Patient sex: F
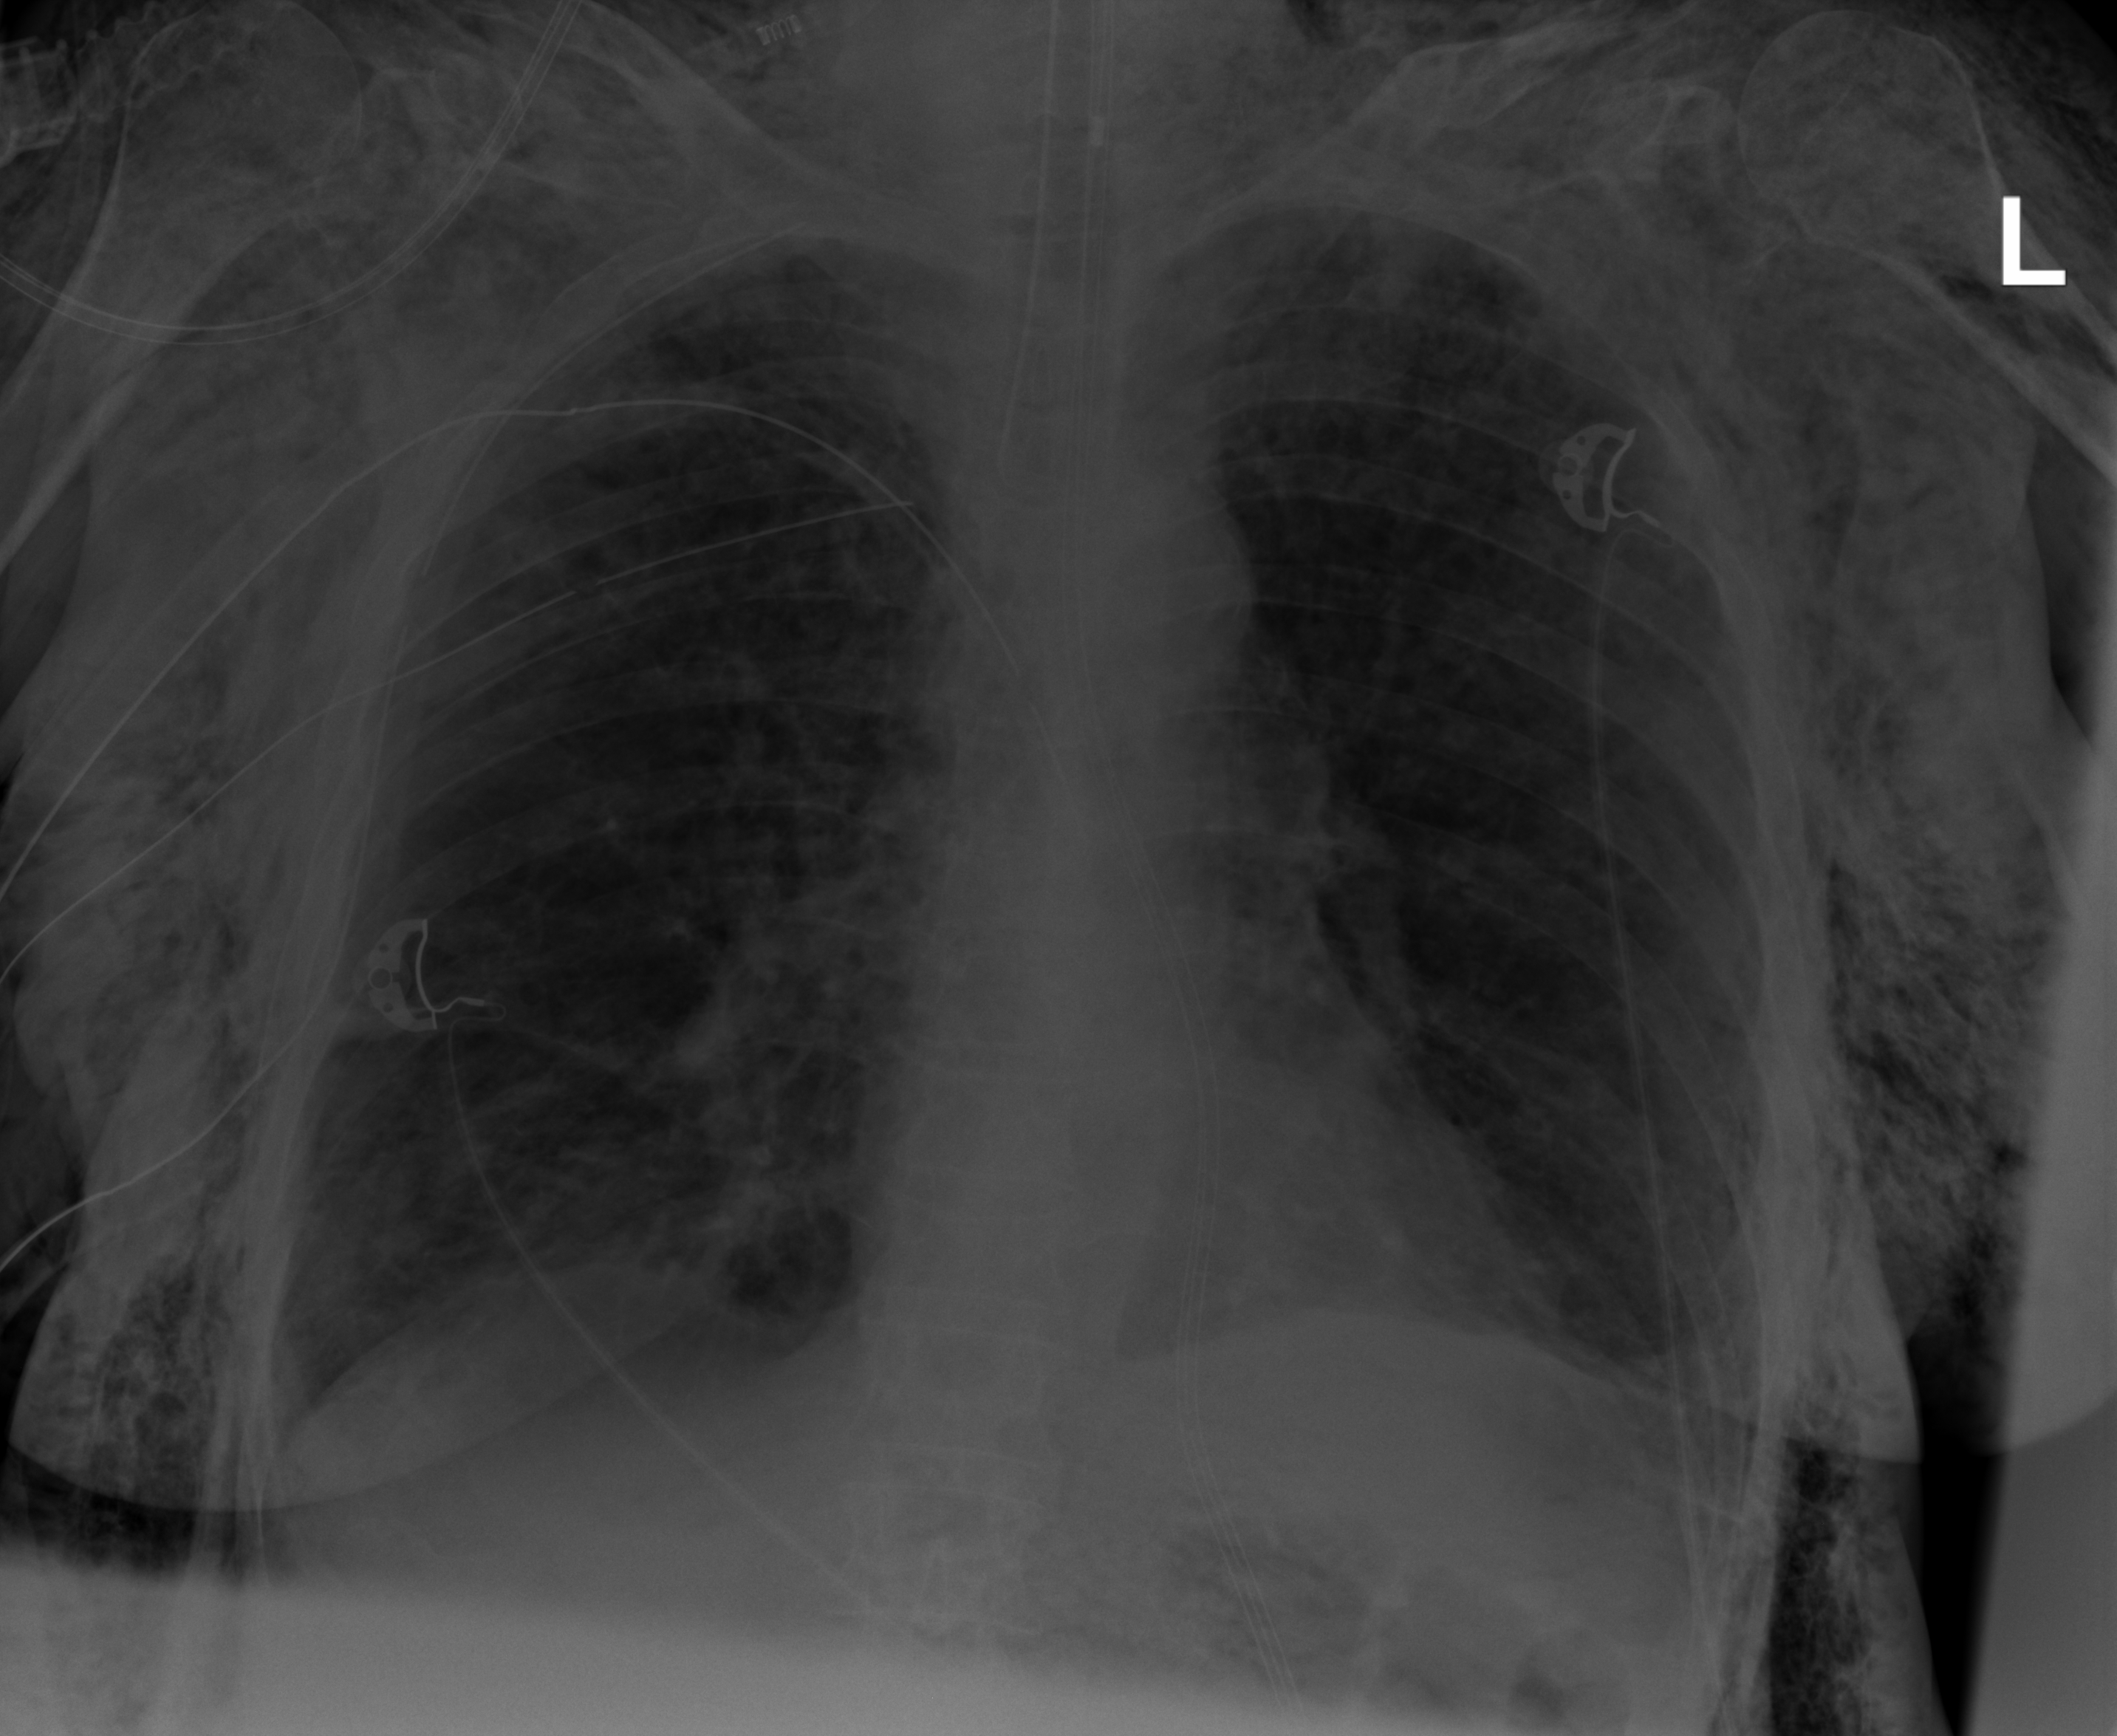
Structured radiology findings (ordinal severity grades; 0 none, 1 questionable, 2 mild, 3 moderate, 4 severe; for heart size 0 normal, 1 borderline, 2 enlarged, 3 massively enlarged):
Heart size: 0
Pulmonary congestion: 0
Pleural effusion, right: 0
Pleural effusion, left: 1
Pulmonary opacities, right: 1
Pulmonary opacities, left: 0
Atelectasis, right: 2
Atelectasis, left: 0